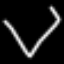
Label: diamond